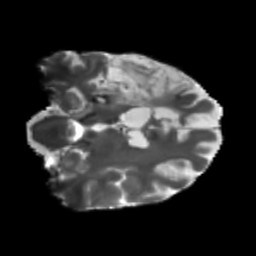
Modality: T2w
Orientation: coronal
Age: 56
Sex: male
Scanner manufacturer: siemens
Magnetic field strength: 3 T
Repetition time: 5.25 s
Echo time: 0.08 s